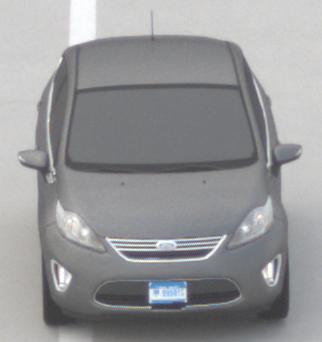
Make: Ford
Model: Fiesta
Detailed model: ’09 Sedan (seventh series)
Model produced from: 2010
Model produced until: 2017
Doors: 4
Color: gray
Road condition: dry road
Daytime: midday
Contrast: low contrast